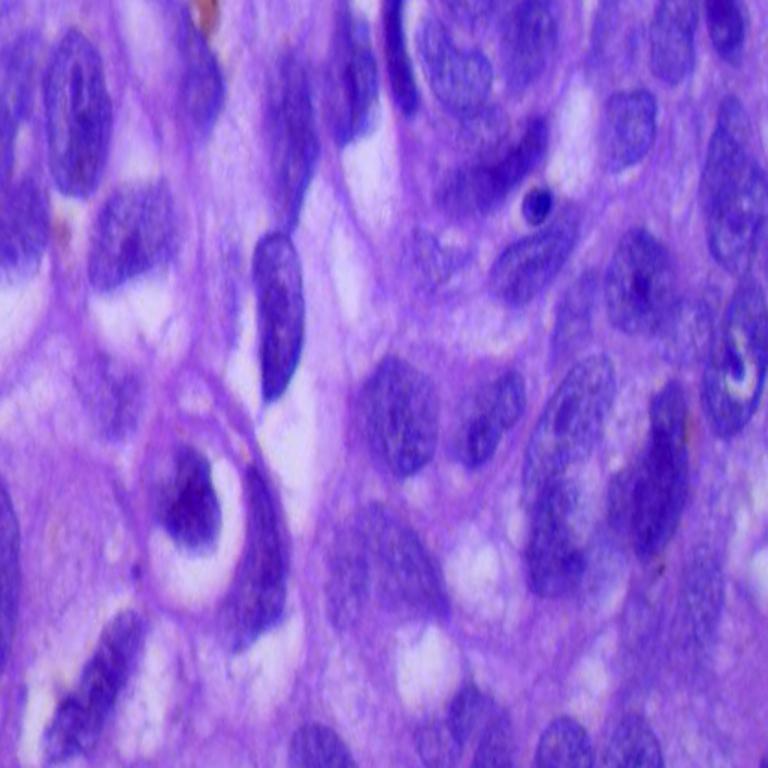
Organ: lung
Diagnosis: squamous carcinomas